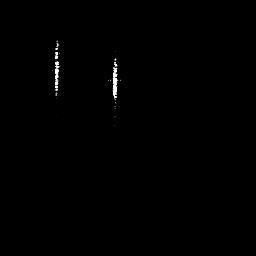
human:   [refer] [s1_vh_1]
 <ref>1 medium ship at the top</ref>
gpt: <box>[[41, 21, 47, 38, 0]]</box>